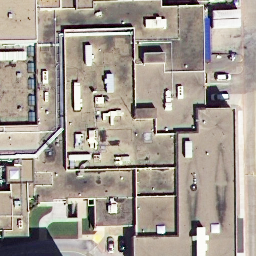
Label: buildings